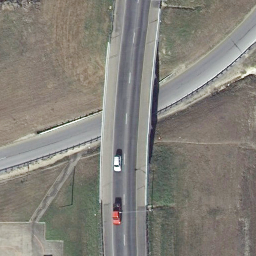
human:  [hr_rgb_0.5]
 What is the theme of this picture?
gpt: overpass

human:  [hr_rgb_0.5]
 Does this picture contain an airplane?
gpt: no

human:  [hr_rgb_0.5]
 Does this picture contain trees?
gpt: yes

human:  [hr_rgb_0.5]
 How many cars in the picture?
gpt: two